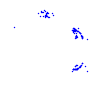
Particle: proton